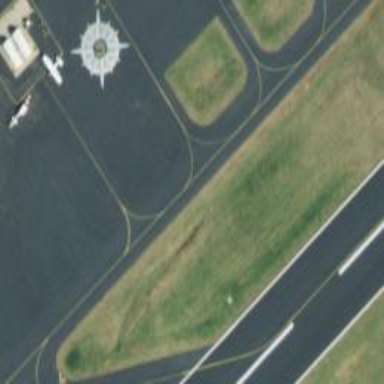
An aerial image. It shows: View of taxiway at the airport.